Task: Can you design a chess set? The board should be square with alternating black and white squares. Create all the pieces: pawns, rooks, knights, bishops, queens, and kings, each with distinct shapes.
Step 4893:
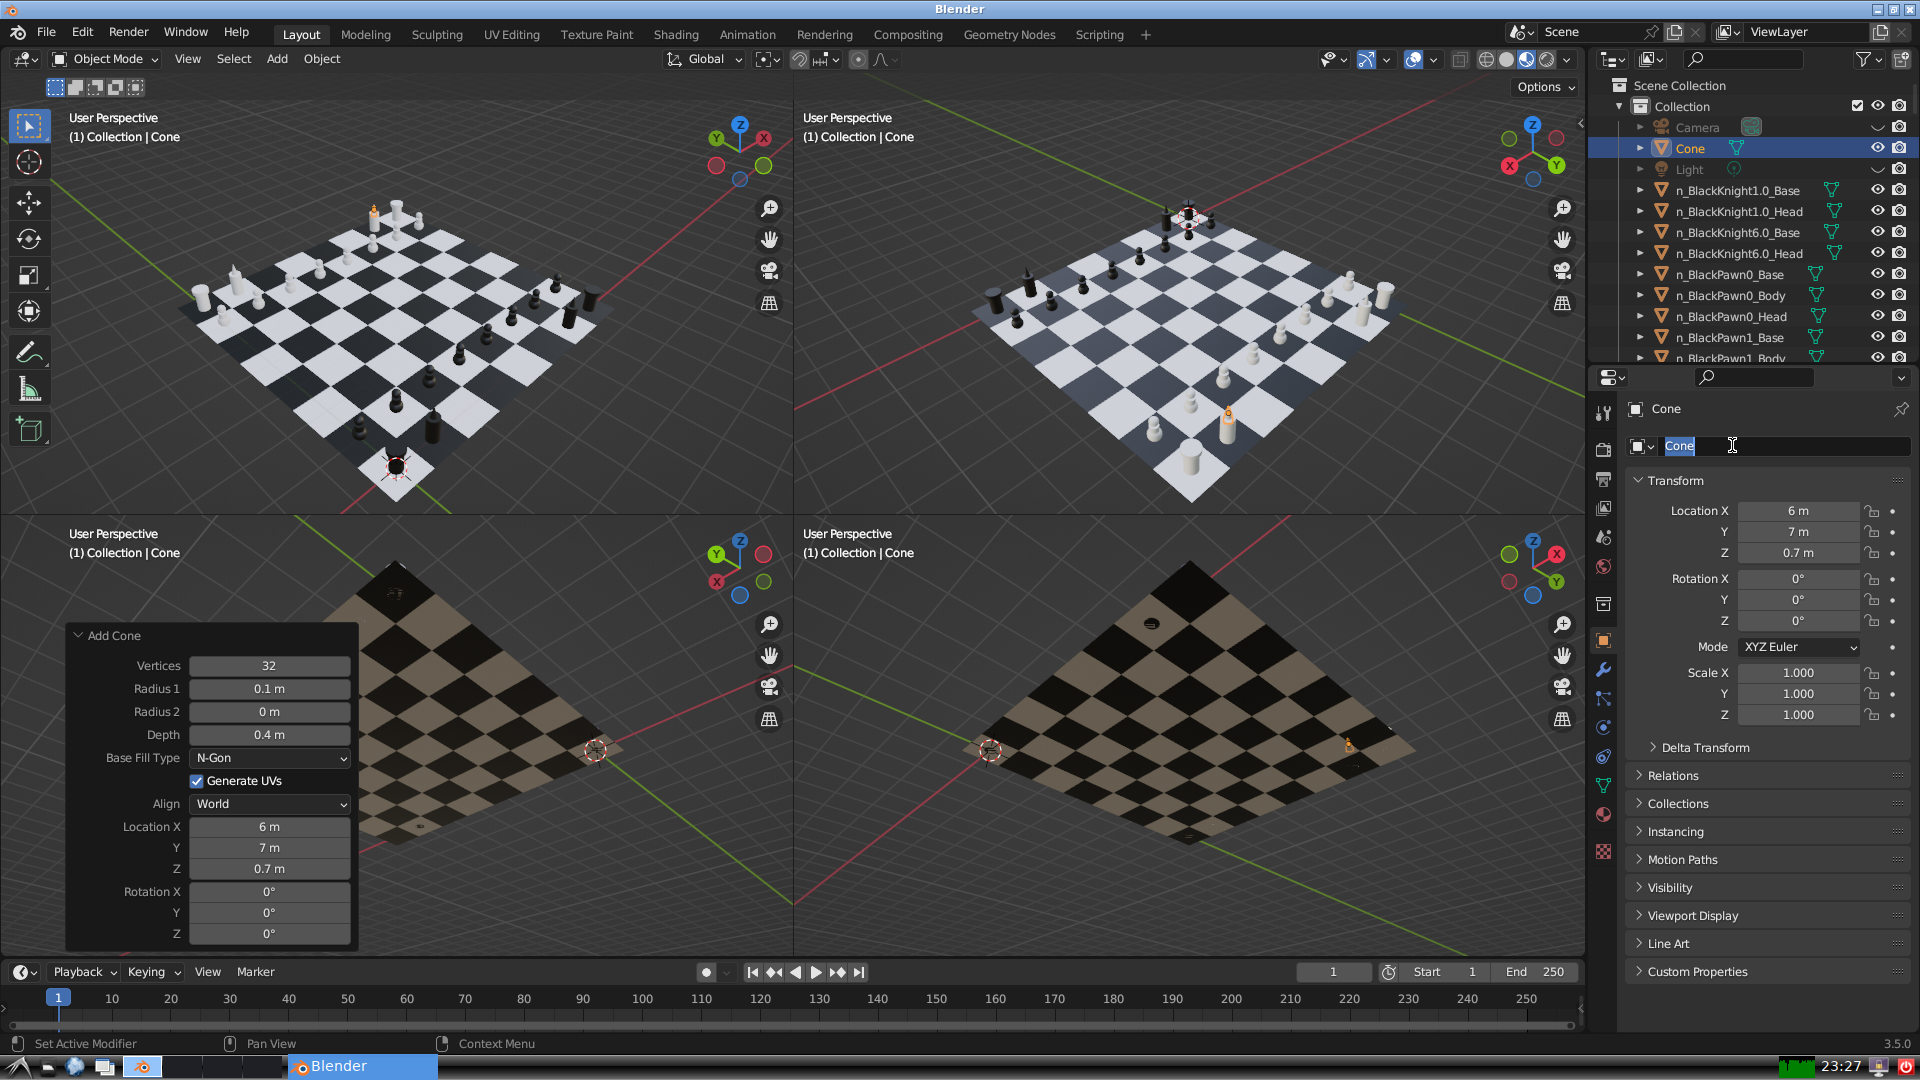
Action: input_text: n_WhiteKnight6.0_Head